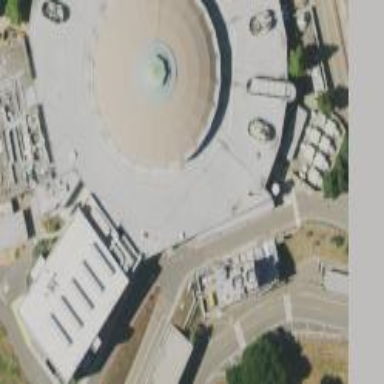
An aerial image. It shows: Building with dome-shaped roof.